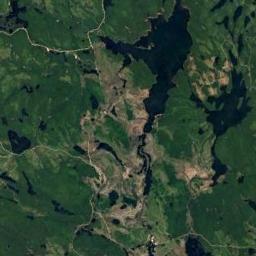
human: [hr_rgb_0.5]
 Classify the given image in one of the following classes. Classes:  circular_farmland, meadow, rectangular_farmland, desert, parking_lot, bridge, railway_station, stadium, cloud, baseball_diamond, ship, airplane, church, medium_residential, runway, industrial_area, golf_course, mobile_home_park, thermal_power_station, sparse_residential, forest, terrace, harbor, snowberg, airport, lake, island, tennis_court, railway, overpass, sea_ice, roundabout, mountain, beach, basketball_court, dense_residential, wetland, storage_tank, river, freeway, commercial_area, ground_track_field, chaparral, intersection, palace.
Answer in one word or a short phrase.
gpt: wetland